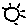
Label: sun